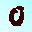
Label: 0